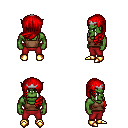
a pixel art fantasy rpg character, male body template, orc, green skin, brown pirate shirt, red pants, red left-swept hairstyle, silver tiara, gold boots, four views (front, back, left, right), 2x2 character sprite sheet, small pixel art, hard edges, no anti-aliasing